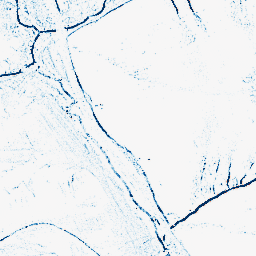
Category: morphological
Decomposition family: morphological_square
Decomposition parameters: operation: closing
size: 3
Upsampling method: quartic
Upsampling parameters: scale: 2
Upsampling scale: 2